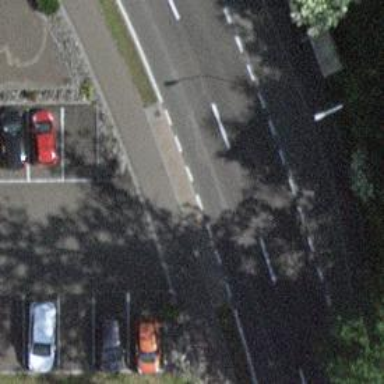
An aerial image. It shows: Asphalt parking aisle road for service vehicles.